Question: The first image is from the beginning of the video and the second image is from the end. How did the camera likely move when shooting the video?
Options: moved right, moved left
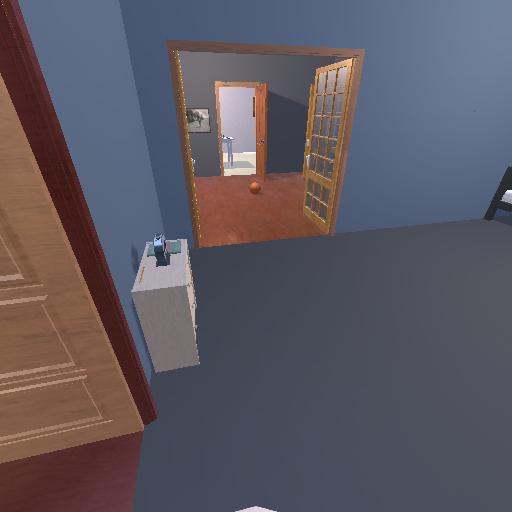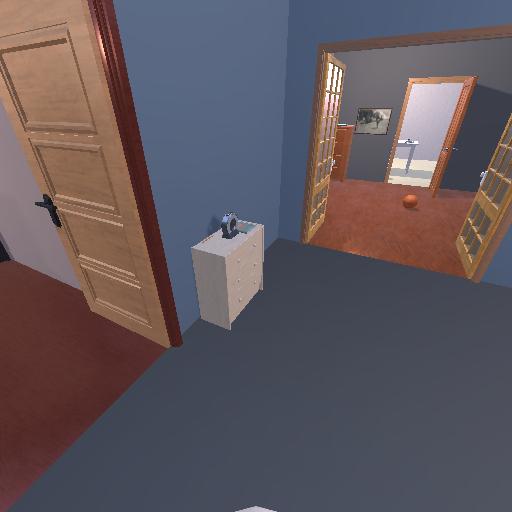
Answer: moved right